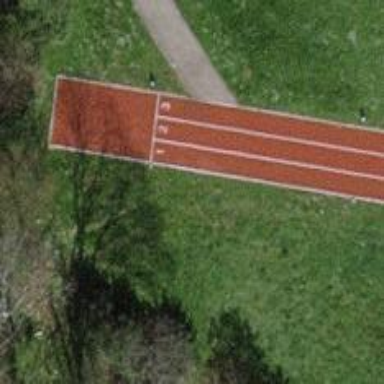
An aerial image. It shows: Athletics track located on leisure land.